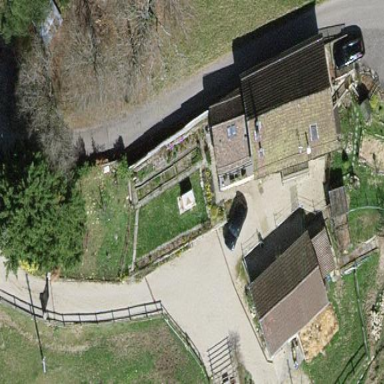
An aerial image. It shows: Farmyard area.